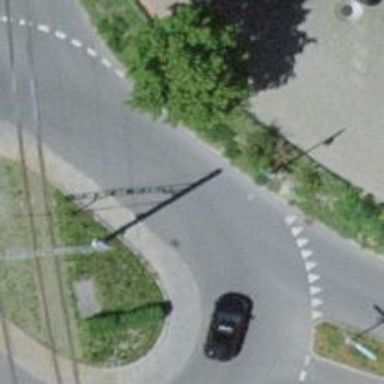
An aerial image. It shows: Tertiary road with asphalt surface leading to roundabout junction.